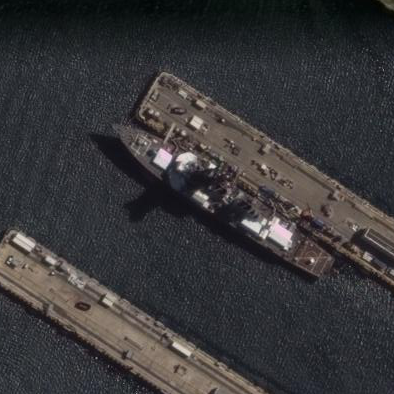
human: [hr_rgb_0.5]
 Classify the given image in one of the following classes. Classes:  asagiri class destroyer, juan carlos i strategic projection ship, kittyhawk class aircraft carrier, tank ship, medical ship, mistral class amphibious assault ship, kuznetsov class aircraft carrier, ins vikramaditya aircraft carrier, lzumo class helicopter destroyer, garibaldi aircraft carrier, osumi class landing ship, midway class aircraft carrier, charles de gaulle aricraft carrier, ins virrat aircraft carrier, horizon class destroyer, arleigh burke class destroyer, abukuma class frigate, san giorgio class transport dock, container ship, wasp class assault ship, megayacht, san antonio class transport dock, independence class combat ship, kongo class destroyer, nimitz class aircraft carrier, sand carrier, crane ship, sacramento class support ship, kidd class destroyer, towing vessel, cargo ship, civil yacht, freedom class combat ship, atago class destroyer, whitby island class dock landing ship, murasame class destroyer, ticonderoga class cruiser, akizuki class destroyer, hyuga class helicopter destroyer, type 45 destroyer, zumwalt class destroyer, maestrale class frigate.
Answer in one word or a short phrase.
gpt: Arleigh Burke class destroyer